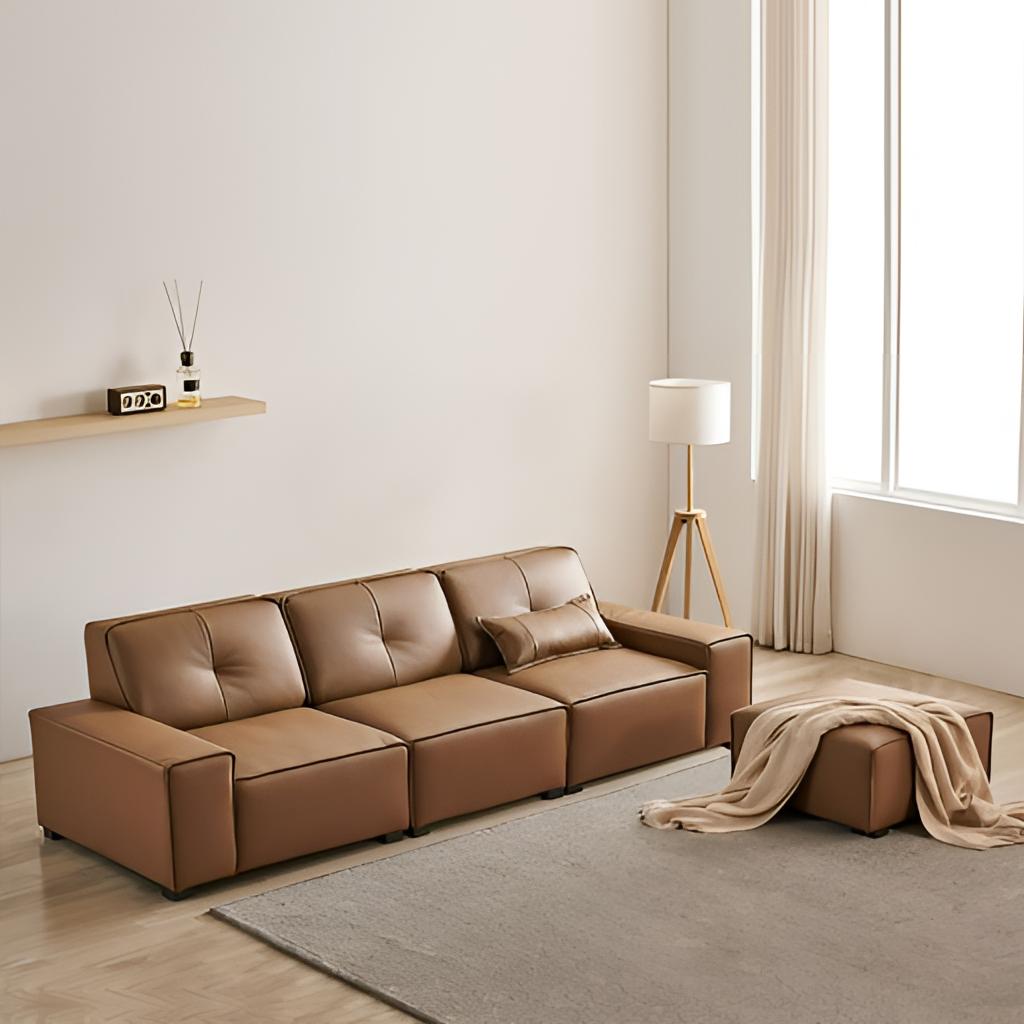
living room, brown leather sofa, paint wallpaper, with solid pattern, minimalist, brown wood flooring, with parquet pattern